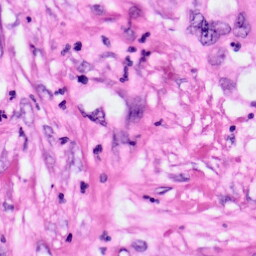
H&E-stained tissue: Pancreatic